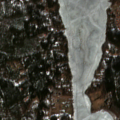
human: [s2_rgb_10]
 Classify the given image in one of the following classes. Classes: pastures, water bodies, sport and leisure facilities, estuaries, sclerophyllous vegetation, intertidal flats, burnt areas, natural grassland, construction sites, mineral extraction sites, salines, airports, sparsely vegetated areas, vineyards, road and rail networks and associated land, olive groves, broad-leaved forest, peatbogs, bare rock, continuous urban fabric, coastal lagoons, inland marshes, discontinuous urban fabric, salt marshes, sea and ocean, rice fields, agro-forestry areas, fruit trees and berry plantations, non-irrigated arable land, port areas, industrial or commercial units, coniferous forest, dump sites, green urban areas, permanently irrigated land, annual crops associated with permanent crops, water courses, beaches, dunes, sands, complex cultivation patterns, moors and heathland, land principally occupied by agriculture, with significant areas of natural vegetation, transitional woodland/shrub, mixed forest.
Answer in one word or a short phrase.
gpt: discontinuous urban fabric, coniferous forest, mixed forest, water bodies